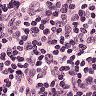
Metastatic tissue present: no